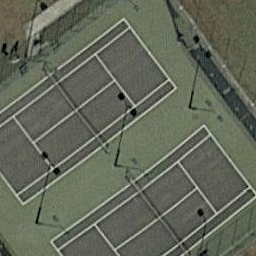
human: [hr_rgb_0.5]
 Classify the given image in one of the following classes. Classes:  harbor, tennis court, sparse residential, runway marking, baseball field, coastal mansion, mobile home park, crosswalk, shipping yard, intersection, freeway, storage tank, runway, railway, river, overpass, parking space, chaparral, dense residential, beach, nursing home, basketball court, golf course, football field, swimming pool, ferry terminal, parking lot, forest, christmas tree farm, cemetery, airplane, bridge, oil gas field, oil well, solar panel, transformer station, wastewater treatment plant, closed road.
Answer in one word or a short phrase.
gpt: tennis court